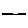
Label: line